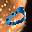
Label: 0